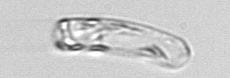
Label: Guinardia_striata